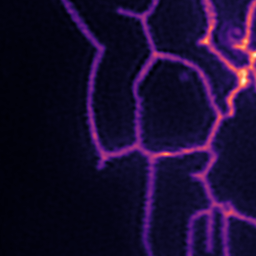
Label: Super-resolution ER image